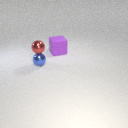
small blue metal sphere to the left of large purple rubber cube